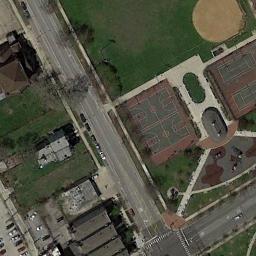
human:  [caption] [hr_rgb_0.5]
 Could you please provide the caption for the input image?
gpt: There are two basketball courts next to a baseball diamond and some houses with a road pass by .

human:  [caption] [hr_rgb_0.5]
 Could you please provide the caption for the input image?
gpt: The basketball courts and the lawn are one street away from the buildings .

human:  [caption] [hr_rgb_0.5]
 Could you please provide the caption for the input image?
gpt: Two basketball courts next to a baseball diamond and two badminton courts while some recreational facilities and some houses beside .

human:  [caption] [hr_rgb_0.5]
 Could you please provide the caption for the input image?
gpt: The basketball court is on the right side of the road .

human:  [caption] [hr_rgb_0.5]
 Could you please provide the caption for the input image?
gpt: The oval grass is beside the basketball courts .